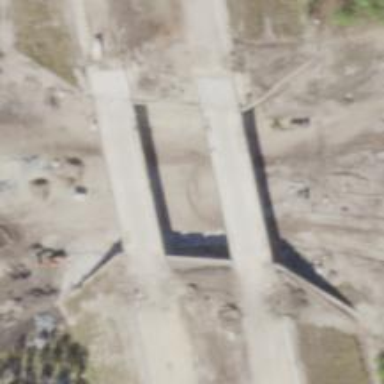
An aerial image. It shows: Bridge.